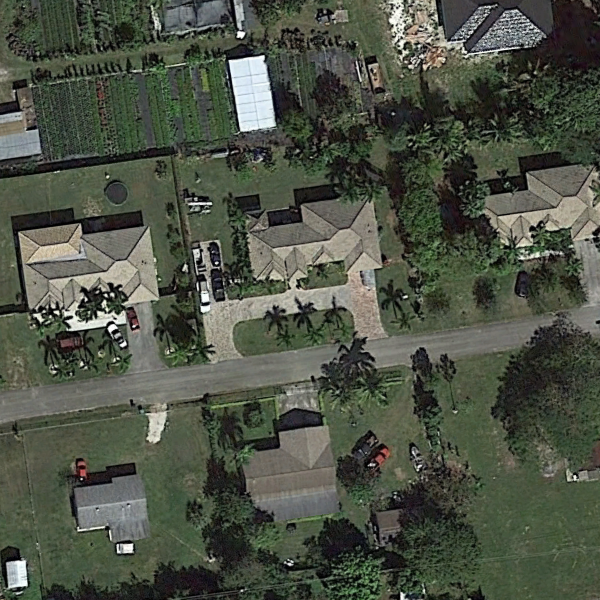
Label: MediumResidential